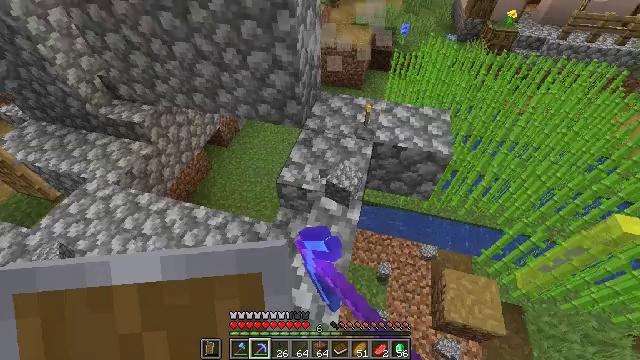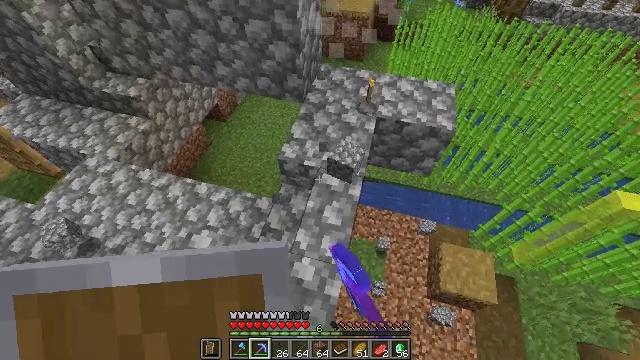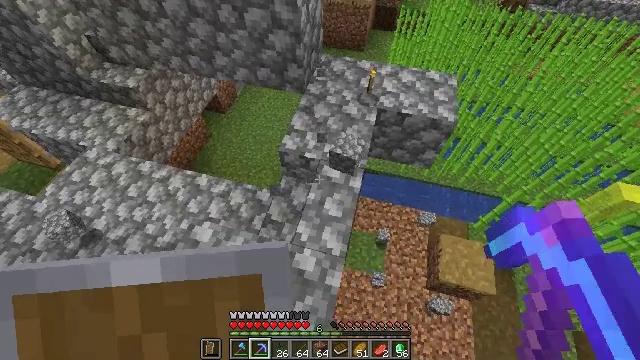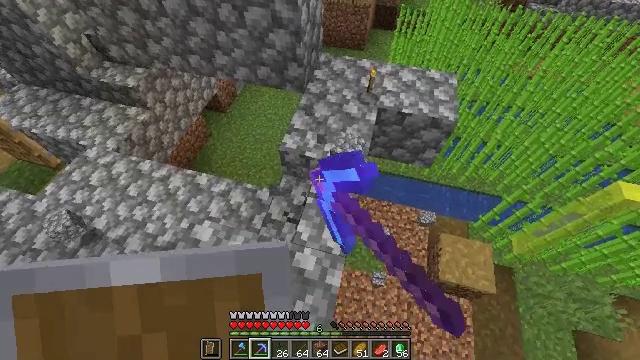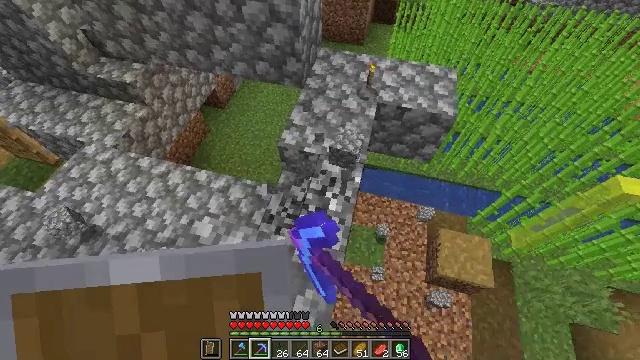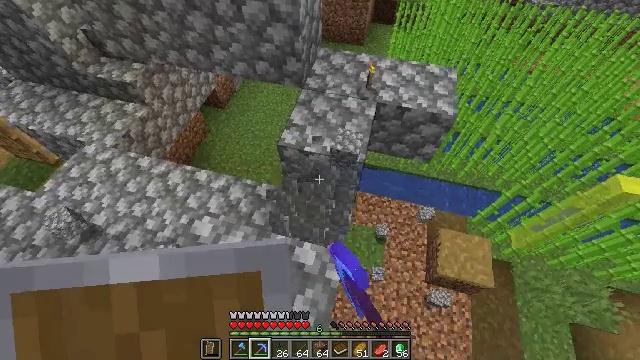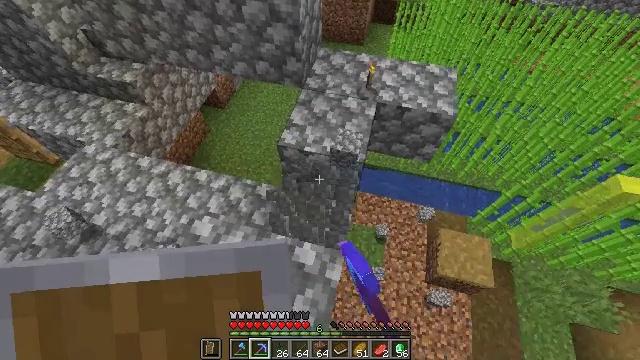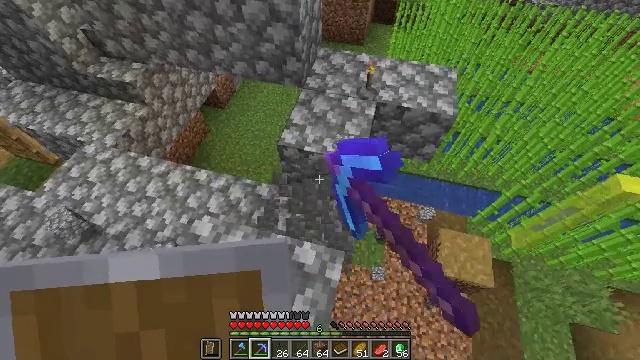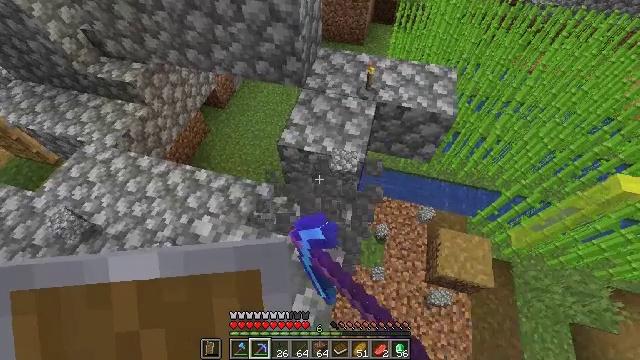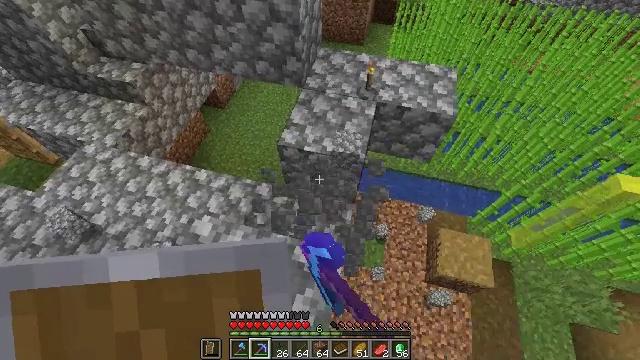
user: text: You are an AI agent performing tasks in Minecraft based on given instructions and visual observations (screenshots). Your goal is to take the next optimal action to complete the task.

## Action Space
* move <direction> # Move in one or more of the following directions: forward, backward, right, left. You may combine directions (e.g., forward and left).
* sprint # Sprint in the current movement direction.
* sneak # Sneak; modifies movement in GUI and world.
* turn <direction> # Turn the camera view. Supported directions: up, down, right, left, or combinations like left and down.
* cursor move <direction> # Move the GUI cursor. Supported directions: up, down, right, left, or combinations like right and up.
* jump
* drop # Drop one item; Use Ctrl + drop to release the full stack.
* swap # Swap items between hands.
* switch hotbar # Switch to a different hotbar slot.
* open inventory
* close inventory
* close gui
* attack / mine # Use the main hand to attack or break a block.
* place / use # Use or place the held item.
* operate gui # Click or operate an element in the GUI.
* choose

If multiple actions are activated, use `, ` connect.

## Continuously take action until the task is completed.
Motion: motion action
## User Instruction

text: Attack the cobblestone stairs to retrieve it.
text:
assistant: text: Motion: move forward, sneak, turn down, attack / mine
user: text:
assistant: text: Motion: sneak, turn down, attack / mine
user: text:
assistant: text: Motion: sneak, attack / mine
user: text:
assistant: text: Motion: sneak, attack / mine
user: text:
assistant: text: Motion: sneak, attack / mine
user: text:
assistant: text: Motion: sneak, attack / mine
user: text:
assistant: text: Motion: sneak, attack / mine
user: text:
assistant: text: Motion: sneak, attack / mine
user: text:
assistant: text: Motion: sneak, attack / mine
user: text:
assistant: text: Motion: sneak, attack / mine